Field crop: maize
Growth stage: 2
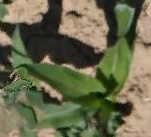
Species: maize